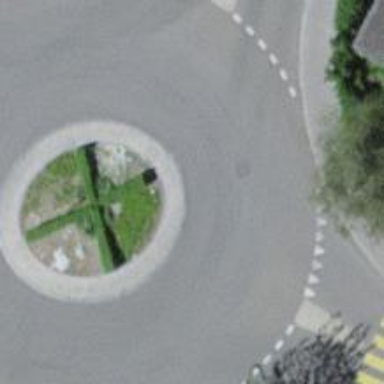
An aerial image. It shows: Tertiary road made of asphalt leading to roundabout junction.